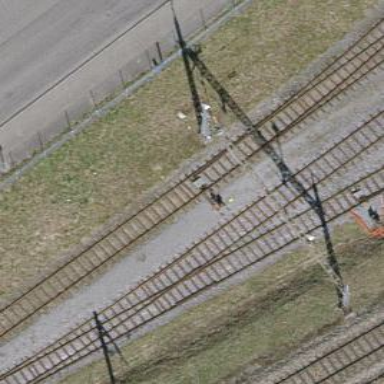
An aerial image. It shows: Catenary mast for power lines.